Question: I am just starting to learn about iPhone development and there seems to be very little resources on using Story Boards.
I have two view controllers, ActionViewController and ActionDetailViewController. AVC list the actions that a user has committed whereas ADVC shows the details of that particular action.
AVC has a "+" button to add a new Action, while AVDC has a "Done" and "Cancel" button.
I really like using storyboards because they are a fantastic way to visualize the app. However, I find that using segues to transition between the two screens quickly becomes visually complicated.
Can someone enlighten me what's the "typical" way of doing this? Do I really have a new segue for each action?
I also tried using IBActions. However, at AVDC I am unable to transit back to AVC with
[self.presentingViewController dismissViewControllerAnimated:YES completion:nil];
Any ideas/
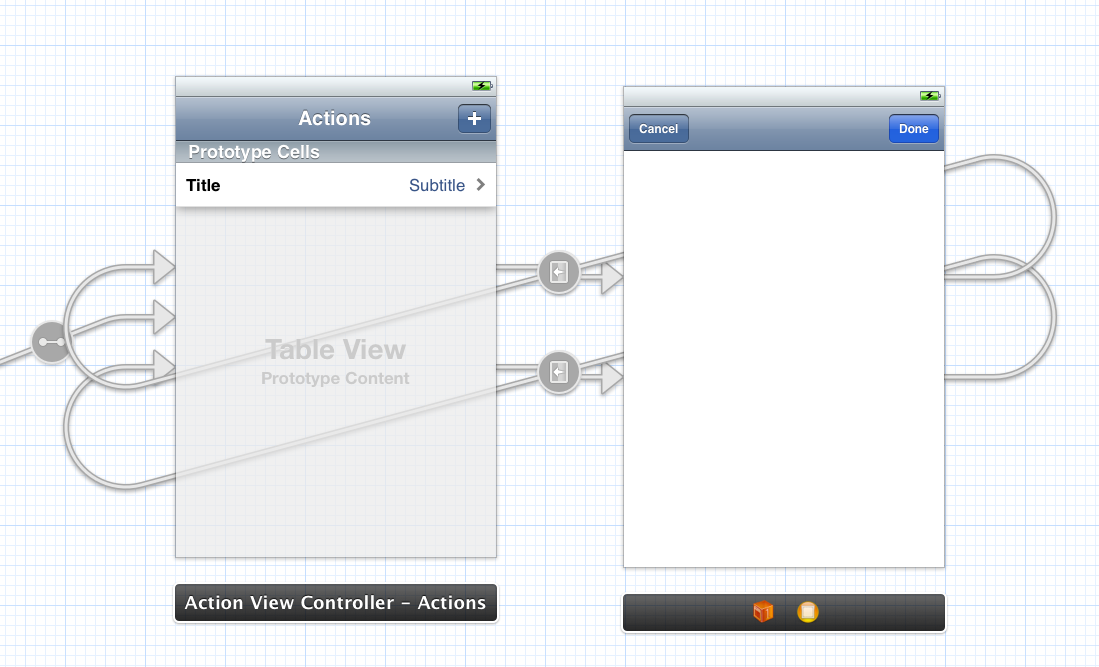
Answer: What I would do is set up a single Segue going from the AVC ViewController to the ADVC. Then when you want to perform the segue call
'''
[self performSegueWithIdentifier:@"nameOfSegueIdentifier" sender:self];
'''
Then override the delegate method below to set up the ADVC
'''
- (void)prepareForSegue:(UIStoryboardSegue *)segue sender:(id)sender
'''
Note you can use
'''
[segue destinationViewController]
'''
to get a pointer to the ADVC so you can manipulate it before it is pushed to the screen.
Hope this helps